Brain MRI, t2w sequence, axial 2D slice.
Patient: age 34, sex F, weight 90 kg, height 1.9 m
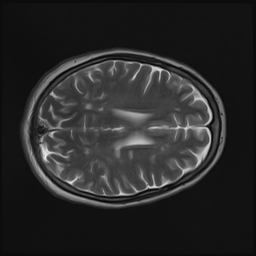